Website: bh-photo
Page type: customer-info-address
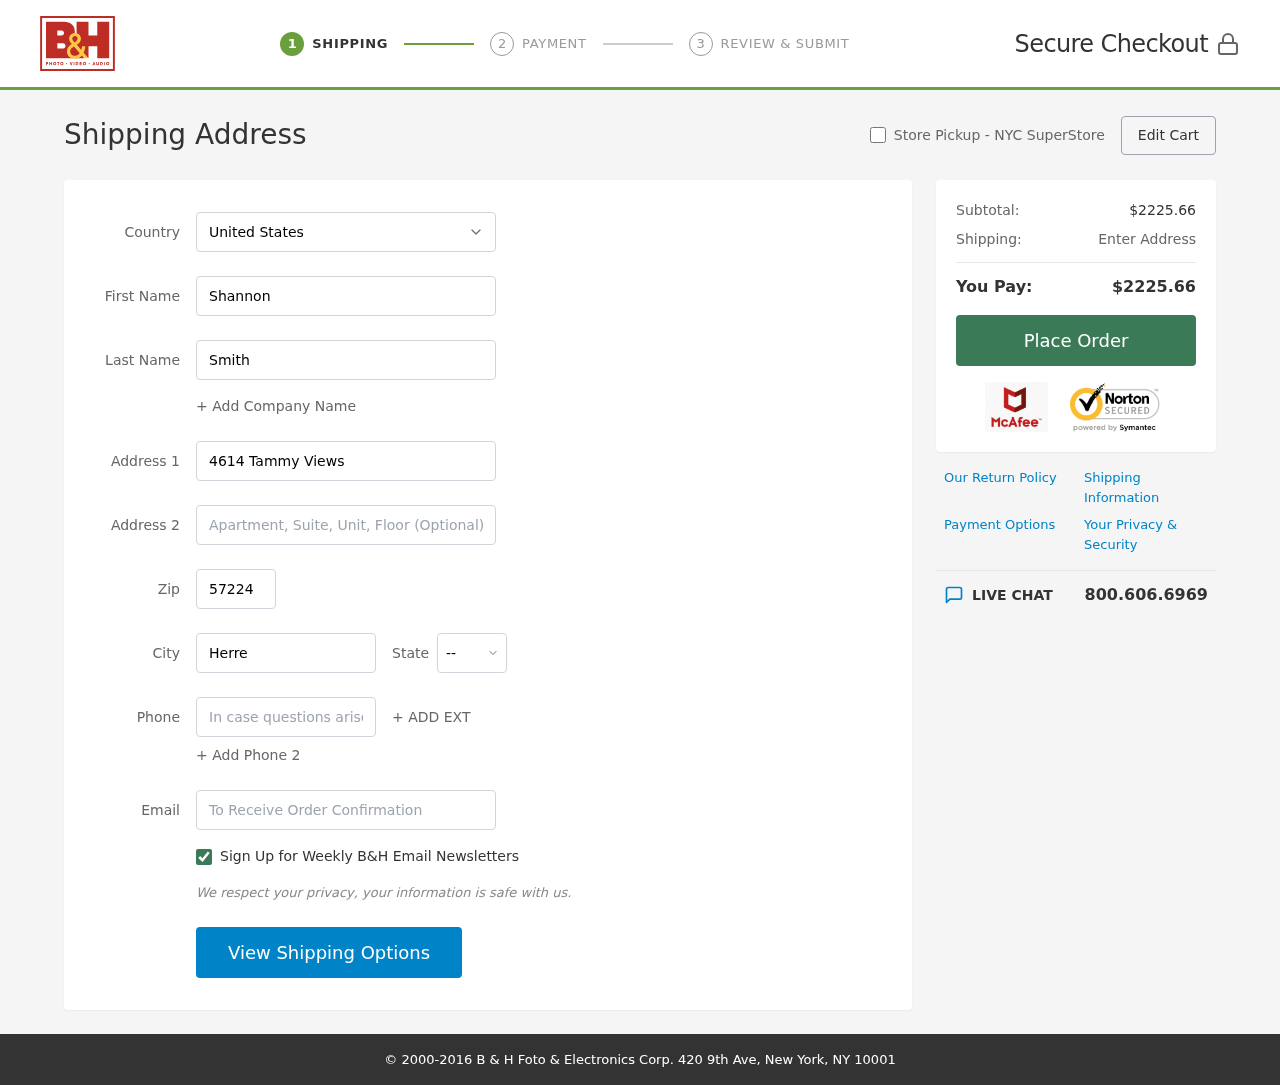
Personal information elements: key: PII_CITY
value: Herreratown
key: PII_COUNTRY
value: United States
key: PII_EMAIL
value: shannon_smith@hotmail.com
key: PII_FIRSTNAME
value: Shannon
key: PII_LASTNAME
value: Smith
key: PII_PHONE
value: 8033919031
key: PII_POSTCODE
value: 57224
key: PII_STATE_ABBR
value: TX
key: PII_STREET
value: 4614 Tammy Views
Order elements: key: ORDER_SUBTOTAL
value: $2225.66
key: ORDER_TOTAL
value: $2225.66